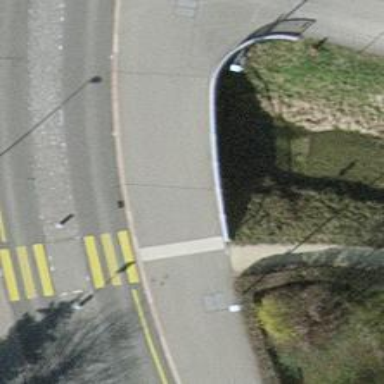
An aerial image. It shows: Sidewalk.